Question: I have been following the "<URL>" tutorial available in xamarin website. I have completed all the steps now. Now, I run the application and click on the "Action 1" button I am getting this error
Objective-C exception thrown. Name: NSInvalidArgumentException Reason: -[HelloWorld_iPhoneViewController actionButtonClick:]: unrecognized selector sent to instance 0xb3a5a30

How can I fix this issue ? I am using the latest versions of MonoDevelop + MonoTouch
'''
static void Main (string[] args)
{
// if you want to use a different Application Delegate class from "AppDelegate"
// you can specify it here.
UIApplication.Main (args, null, "AppDelegate"); <-- HERE
}
'''
my code uploaded to <URL>
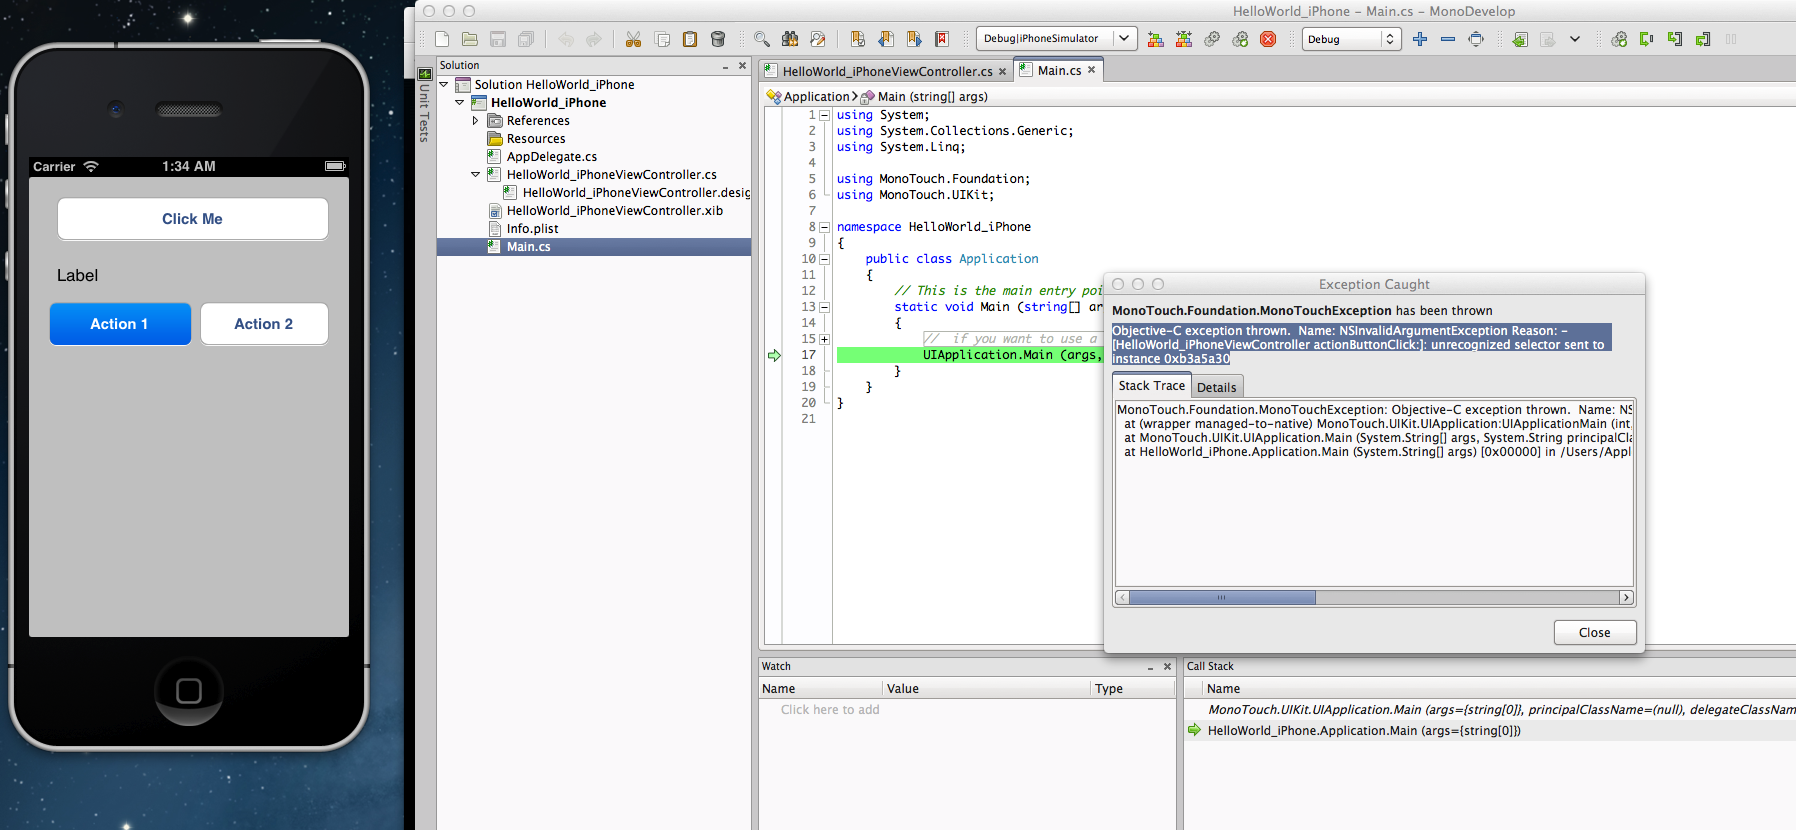
Answer: If you look at the connections for the button (in Xcode) you'll see that you've added 2 actions to the button - one called actionButtonClick and one called actnButtonClick.
In the controller, MonoTouch appears to have only added a partial method for the second action which isn't the one that is crashing.
I deleted the action called actionButtonClick (leaving actnButtonClick) and ran your sample which ran fine.